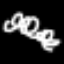
Label: squiggle